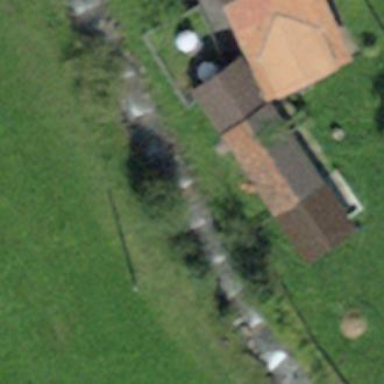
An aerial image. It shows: Barn.